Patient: sex F, age 53
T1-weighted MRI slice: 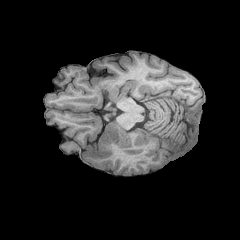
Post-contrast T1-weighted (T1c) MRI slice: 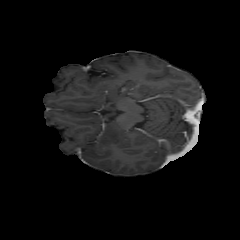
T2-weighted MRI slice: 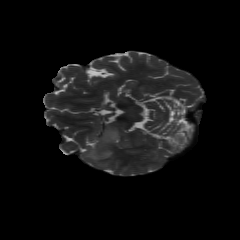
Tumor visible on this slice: yes
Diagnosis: Astrocytoma, IDH-wildtype
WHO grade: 3